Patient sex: M
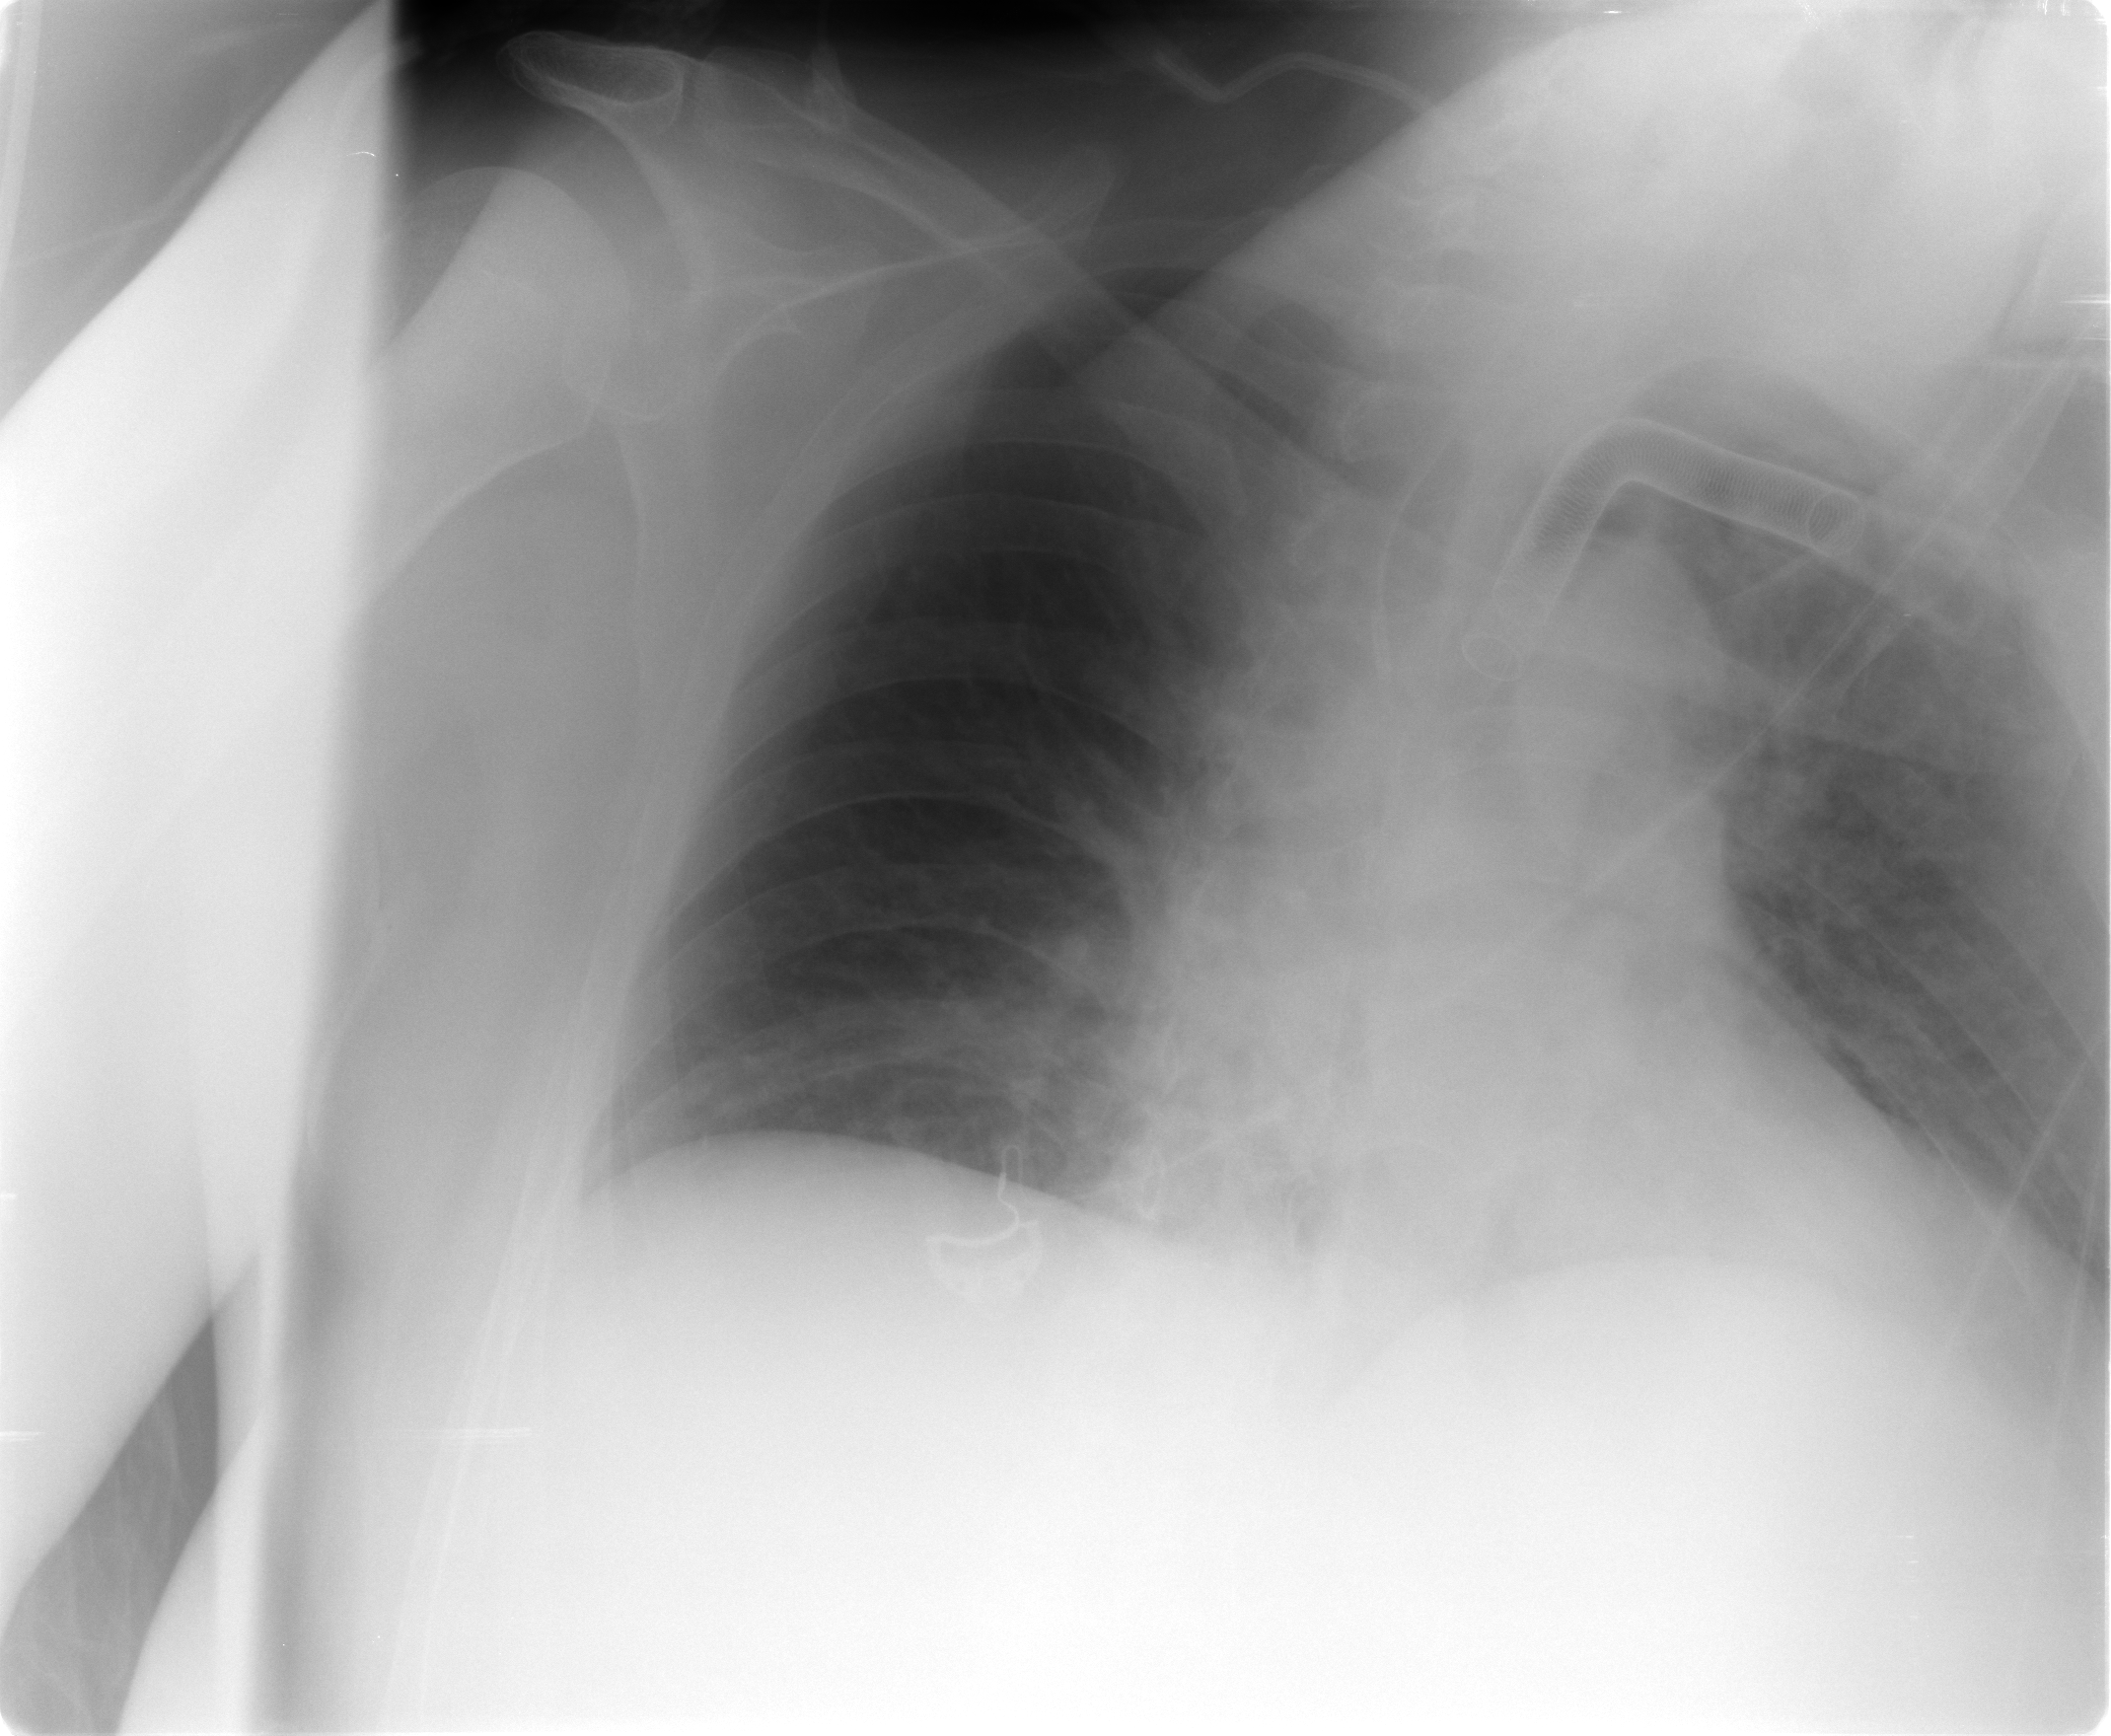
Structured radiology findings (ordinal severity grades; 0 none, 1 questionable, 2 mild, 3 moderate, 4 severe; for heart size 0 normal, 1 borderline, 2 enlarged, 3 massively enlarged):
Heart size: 2
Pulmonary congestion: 2
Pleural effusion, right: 1
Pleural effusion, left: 2
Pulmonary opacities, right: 0
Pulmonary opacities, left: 2
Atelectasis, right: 2
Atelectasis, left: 2